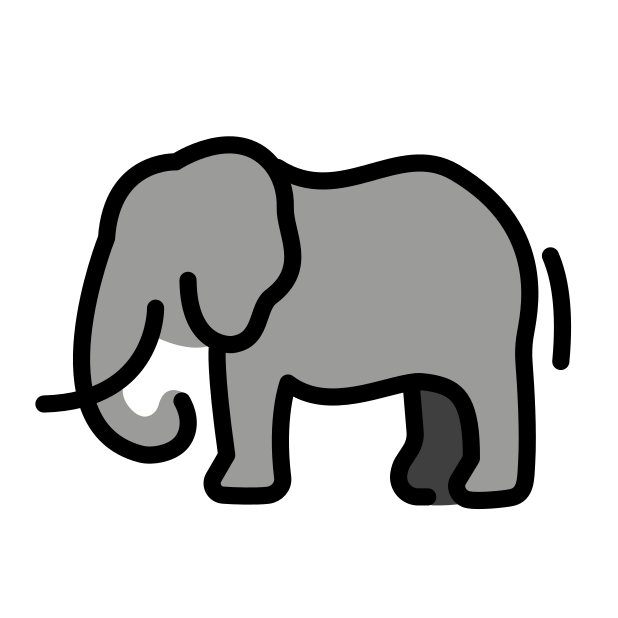
elephant